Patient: sex M, age 32
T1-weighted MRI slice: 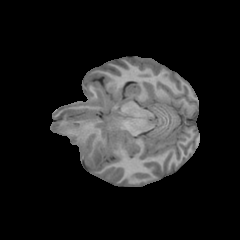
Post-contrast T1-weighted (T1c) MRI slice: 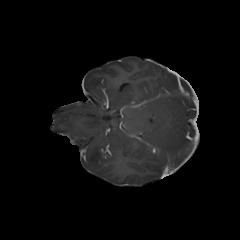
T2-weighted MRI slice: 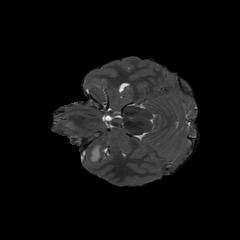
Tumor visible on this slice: yes
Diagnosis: Glioblastoma, IDH-wildtype
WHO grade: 4